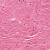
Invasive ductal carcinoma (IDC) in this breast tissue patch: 0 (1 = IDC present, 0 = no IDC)